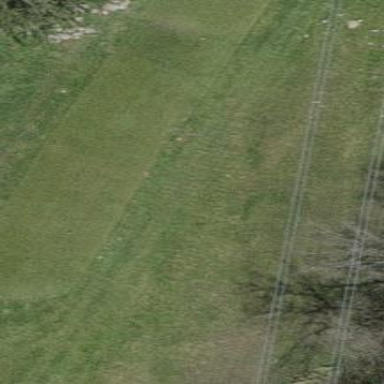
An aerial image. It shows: Grassy area designated as golf tee.